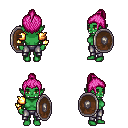
a pixel art fantasy rpg character, female body template, orc, green skin, gold arm armor, metal pants, pink short topknot hairstyle, shield, four views (front, back, left, right), 2x2 character sprite sheet, small pixel art, hard edges, no anti-aliasing